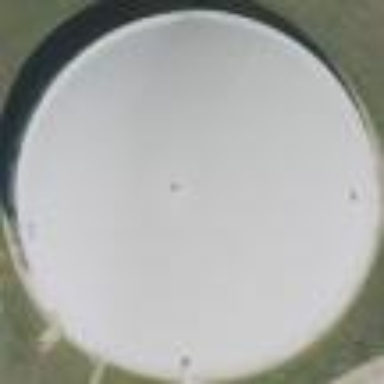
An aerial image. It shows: Storage tank building.